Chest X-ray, AP view. Patient: 34 years old, sex F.
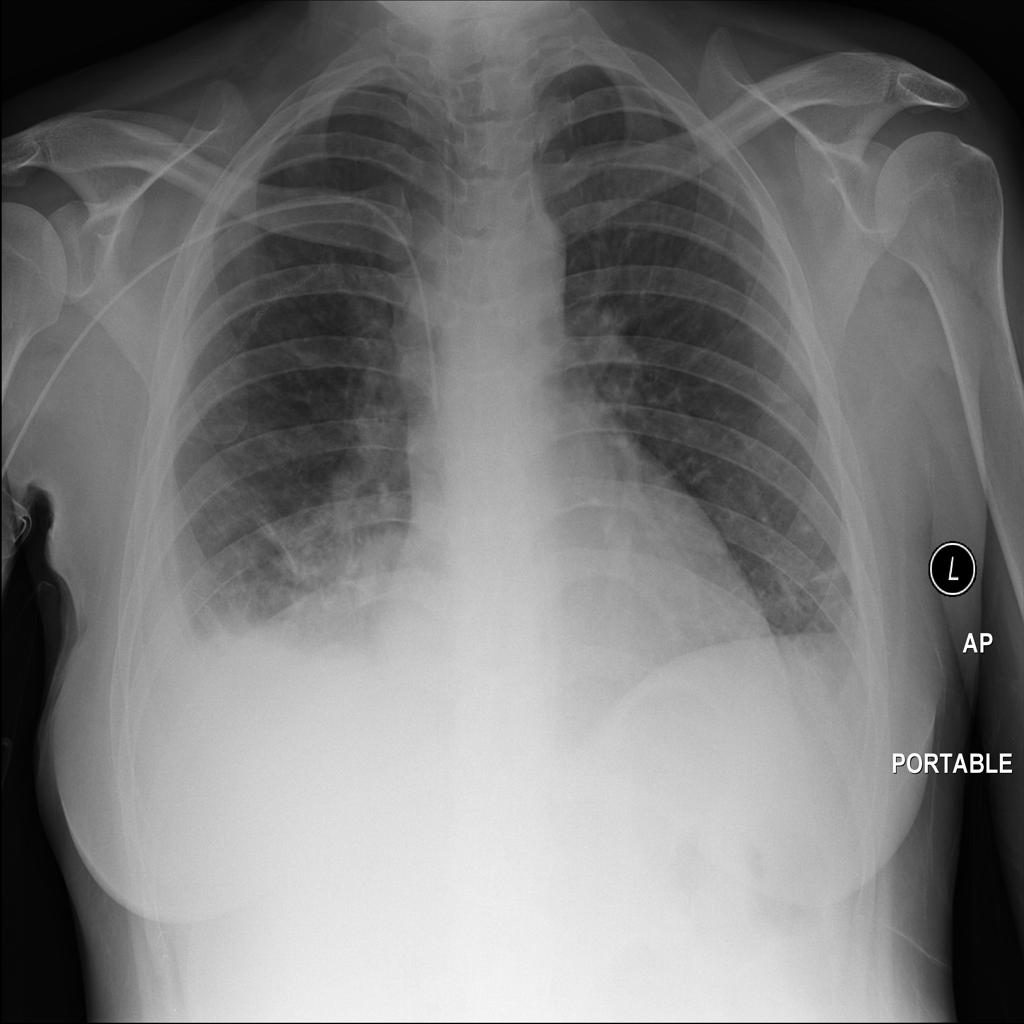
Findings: Atelectasis, Effusion, Infiltration